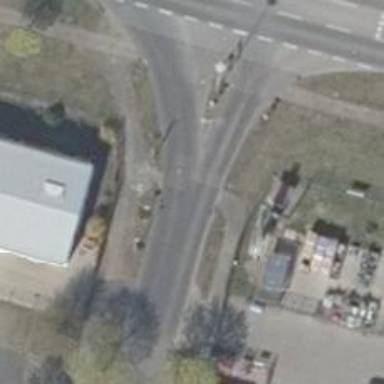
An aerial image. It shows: Unmarked road crossing.